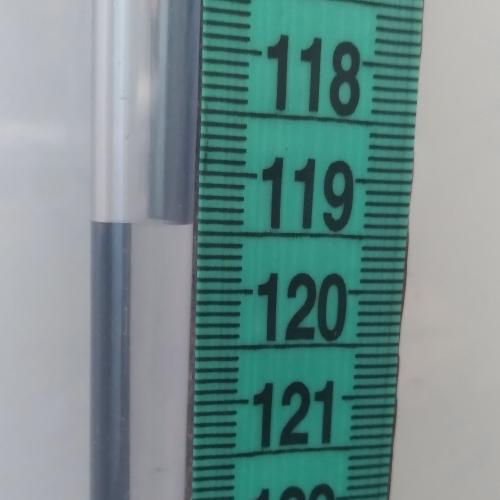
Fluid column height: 119.4 cm